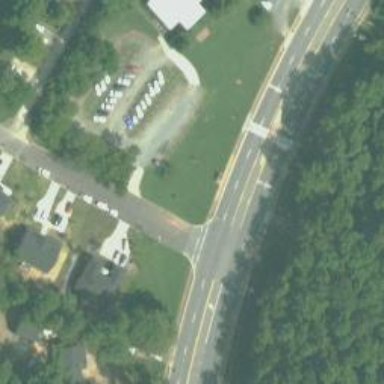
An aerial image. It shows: Marked crossing on the road.